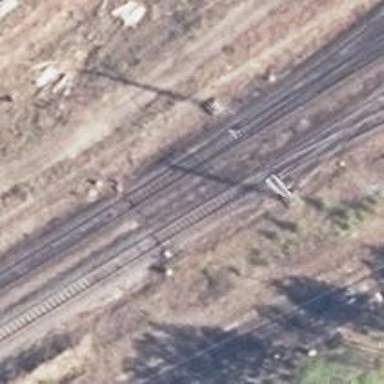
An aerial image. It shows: Railway switch.